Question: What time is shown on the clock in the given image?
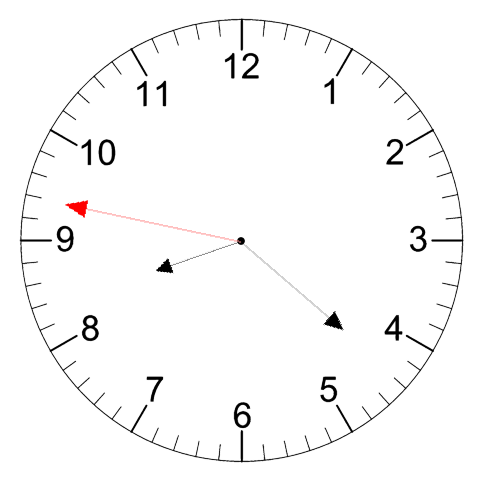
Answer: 08:21:47